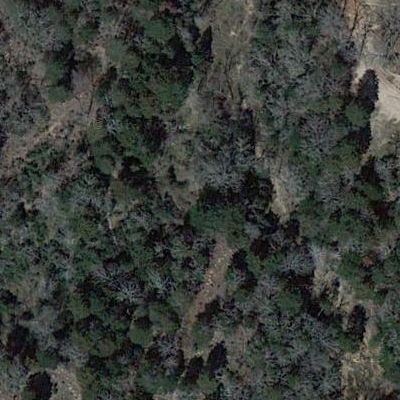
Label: eForest